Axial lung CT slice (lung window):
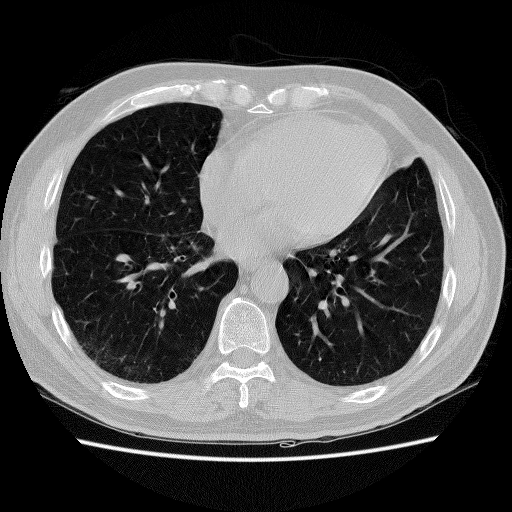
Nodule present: no